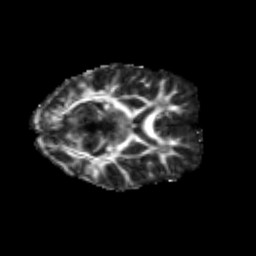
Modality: FA
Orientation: axial
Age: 20
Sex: female
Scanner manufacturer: siemens
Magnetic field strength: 3 T
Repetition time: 3.5 s
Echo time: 0.125 s